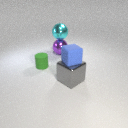
large purple metal sphere behind large gray metal cube